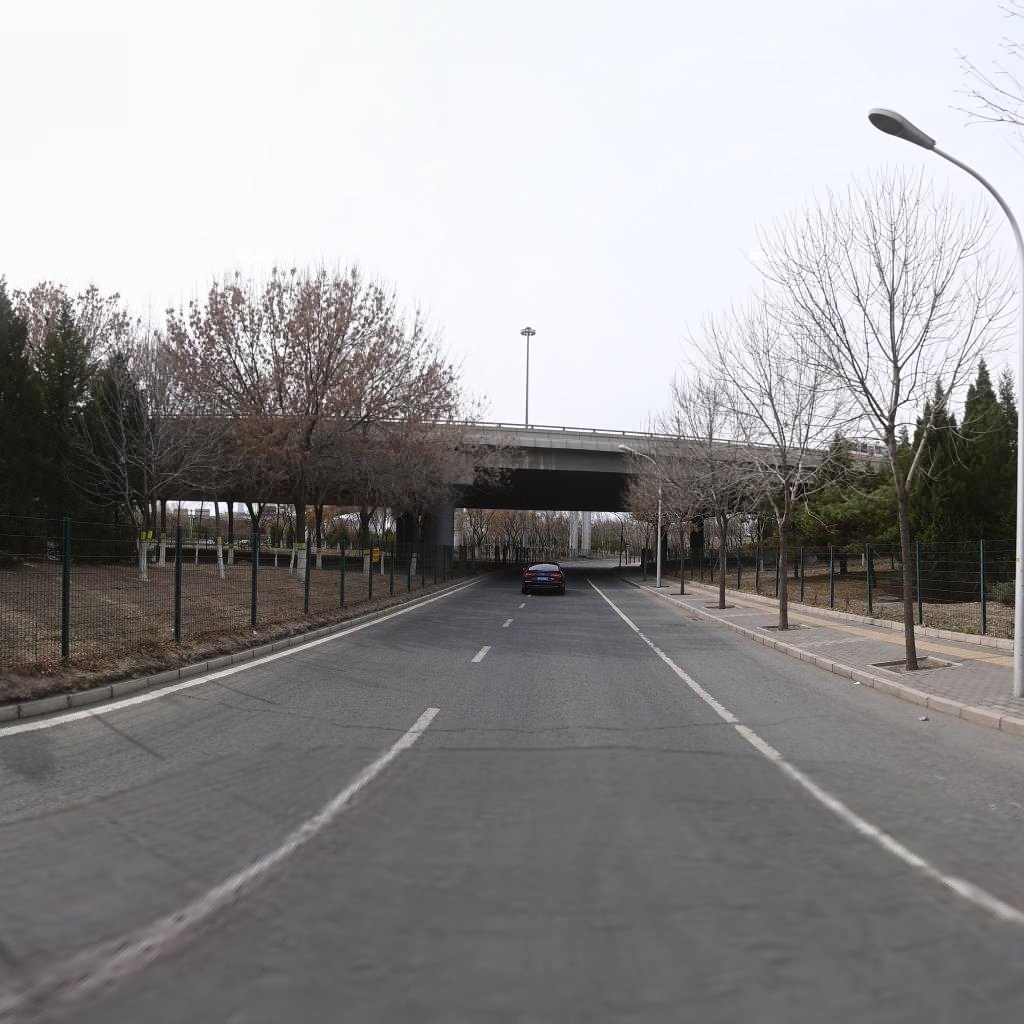
Region: Chaoyang
Road damage annotations: transverse crack